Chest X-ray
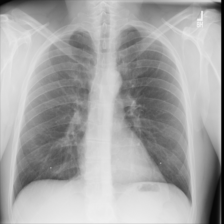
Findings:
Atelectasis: negative
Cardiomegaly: negative
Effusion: negative
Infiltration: negative
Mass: negative
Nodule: negative
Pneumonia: negative
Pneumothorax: negative
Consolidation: negative
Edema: negative
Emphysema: negative
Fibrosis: negative
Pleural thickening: negative
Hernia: negative